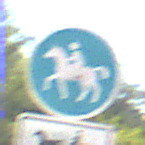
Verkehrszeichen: Reitweg
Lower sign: MehrspurigeFahrzeugeFrei9
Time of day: Midday
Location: Outdoor (Nature)
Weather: Clear
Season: Summer
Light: Natural